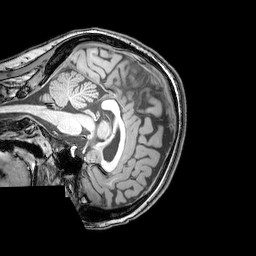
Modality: T1w
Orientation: sagittal
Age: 22
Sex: female
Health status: healthy
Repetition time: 0.081 s
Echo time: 0.037 s